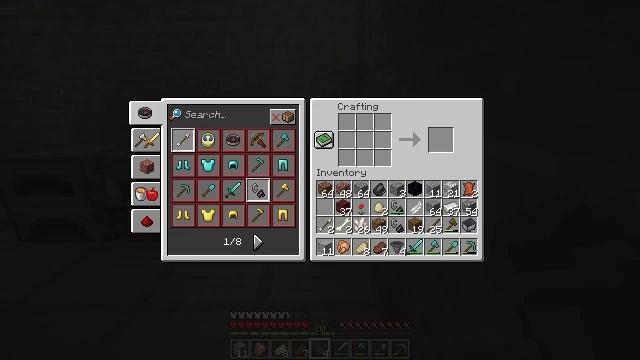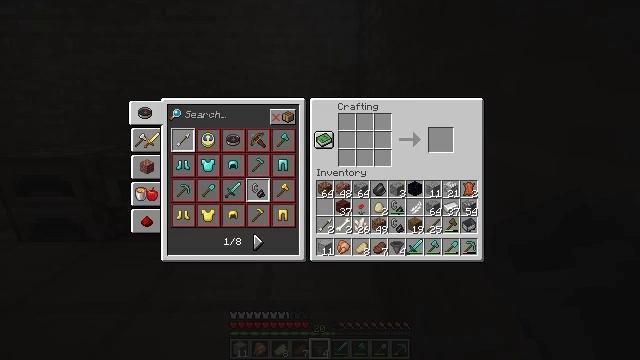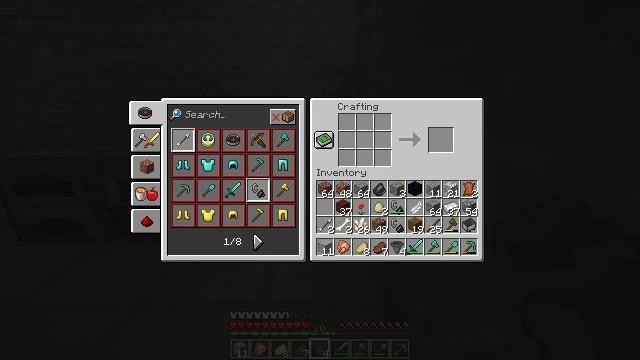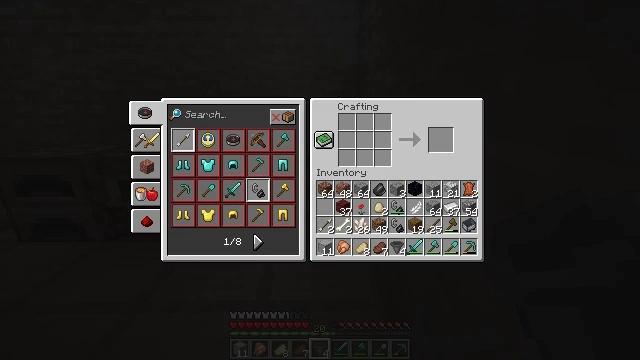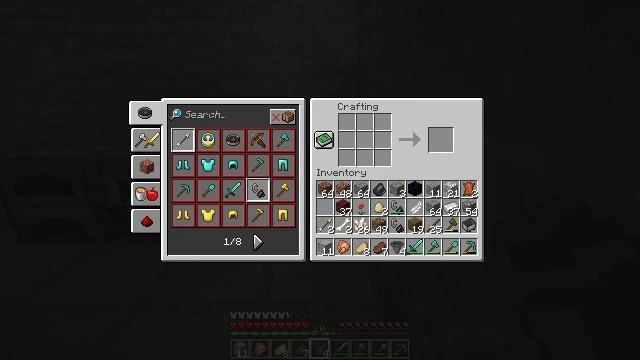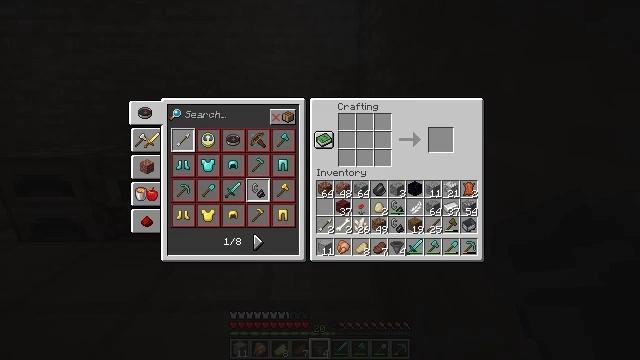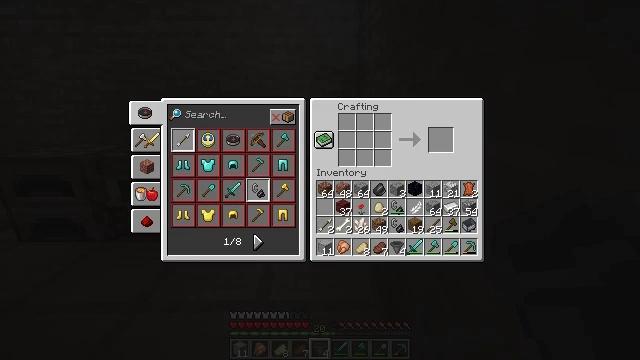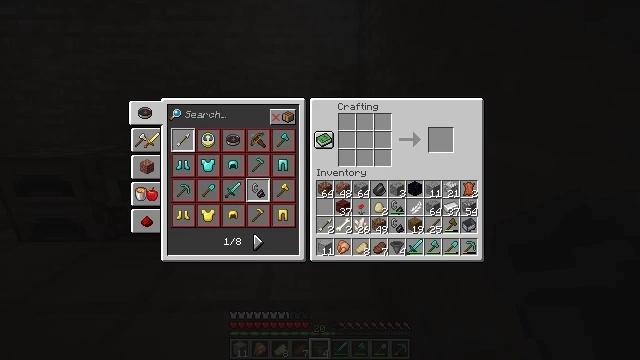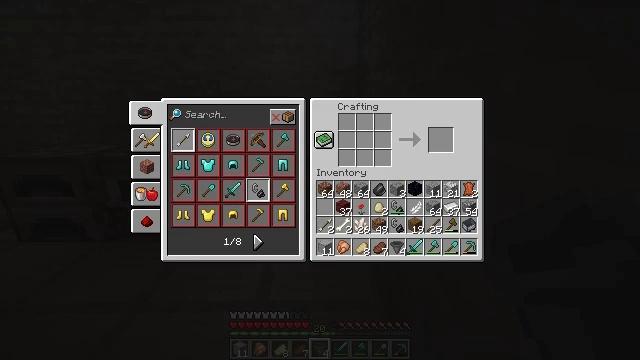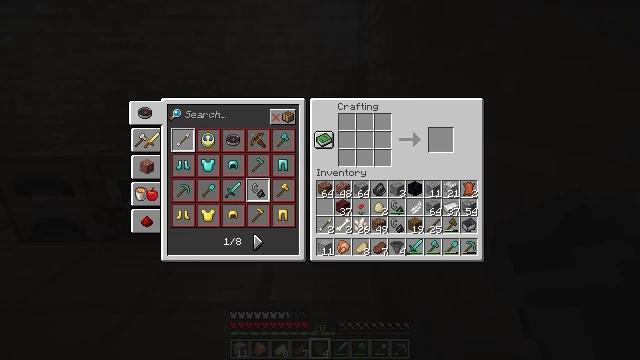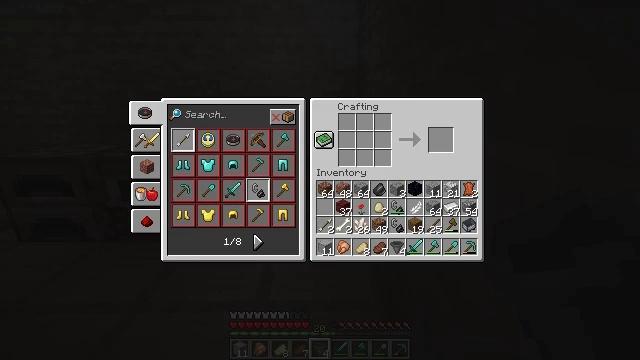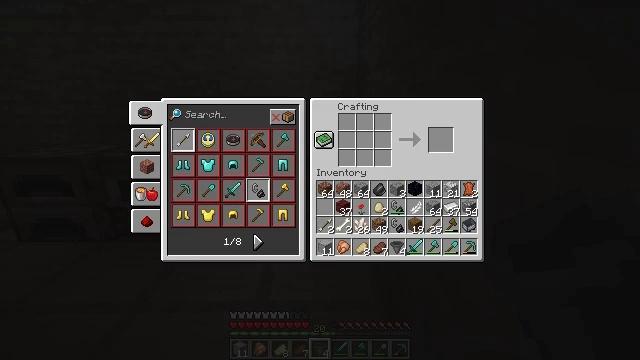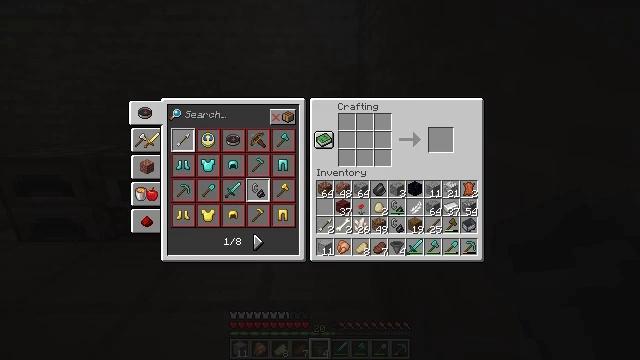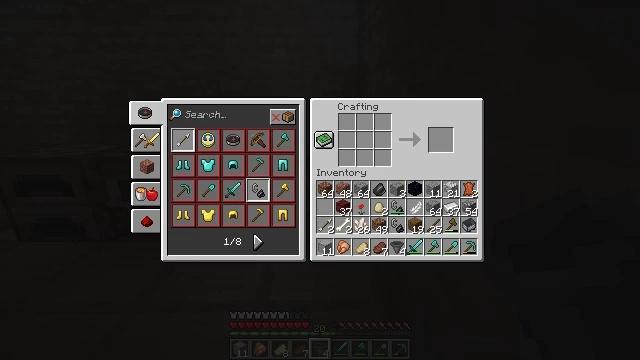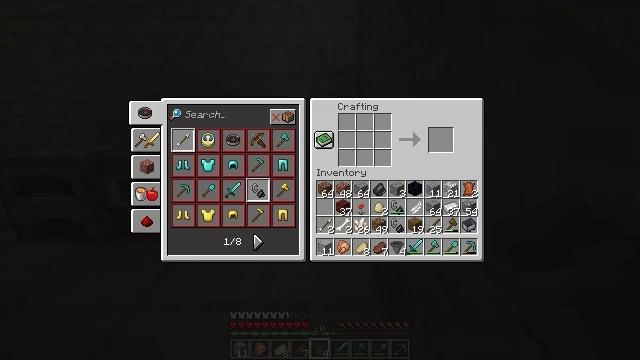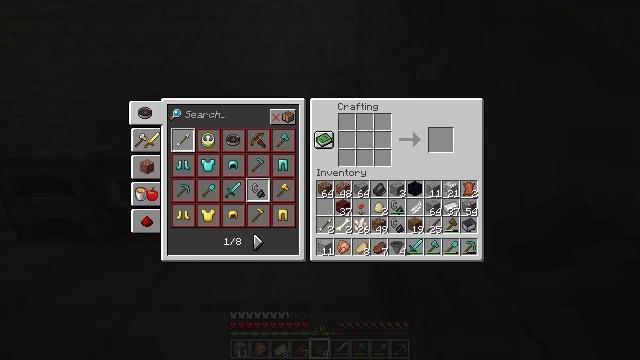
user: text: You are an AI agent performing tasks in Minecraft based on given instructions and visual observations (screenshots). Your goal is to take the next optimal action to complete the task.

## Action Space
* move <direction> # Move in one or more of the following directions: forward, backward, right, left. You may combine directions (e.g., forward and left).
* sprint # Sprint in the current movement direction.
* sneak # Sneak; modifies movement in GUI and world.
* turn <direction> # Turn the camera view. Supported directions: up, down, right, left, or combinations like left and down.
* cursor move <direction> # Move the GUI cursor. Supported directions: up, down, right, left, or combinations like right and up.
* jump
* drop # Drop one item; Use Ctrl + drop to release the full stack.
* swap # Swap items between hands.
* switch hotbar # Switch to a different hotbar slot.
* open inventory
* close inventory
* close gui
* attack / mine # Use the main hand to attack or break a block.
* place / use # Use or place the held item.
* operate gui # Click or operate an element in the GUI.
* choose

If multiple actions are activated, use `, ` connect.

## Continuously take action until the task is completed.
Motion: motion action
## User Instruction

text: Combine a minecart with a hopper to craft a hopper minecart.
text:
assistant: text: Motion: no_op
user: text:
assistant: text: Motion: no_op
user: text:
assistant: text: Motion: no_op
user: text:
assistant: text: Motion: no_op
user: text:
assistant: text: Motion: no_op
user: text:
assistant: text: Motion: no_op
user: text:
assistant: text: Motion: no_op
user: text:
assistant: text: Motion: no_op
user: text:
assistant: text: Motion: no_op
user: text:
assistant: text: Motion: no_op
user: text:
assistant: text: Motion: no_op
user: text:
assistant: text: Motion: no_op
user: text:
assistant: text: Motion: no_op
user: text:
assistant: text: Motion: no_op
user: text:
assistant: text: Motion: no_op
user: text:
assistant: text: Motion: no_op
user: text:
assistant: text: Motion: no_op
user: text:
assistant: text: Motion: no_op
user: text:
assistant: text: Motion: no_op
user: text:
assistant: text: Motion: no_op
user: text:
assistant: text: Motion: no_op
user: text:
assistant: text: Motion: no_op
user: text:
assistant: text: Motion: no_op
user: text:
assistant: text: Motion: no_op
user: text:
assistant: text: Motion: no_op
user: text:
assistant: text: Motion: no_op
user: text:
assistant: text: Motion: no_op
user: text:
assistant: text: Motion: no_op
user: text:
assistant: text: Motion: no_op
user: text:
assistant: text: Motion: no_op